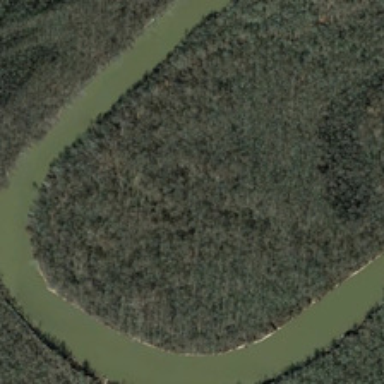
Many green trees are in two sides of a curved river .